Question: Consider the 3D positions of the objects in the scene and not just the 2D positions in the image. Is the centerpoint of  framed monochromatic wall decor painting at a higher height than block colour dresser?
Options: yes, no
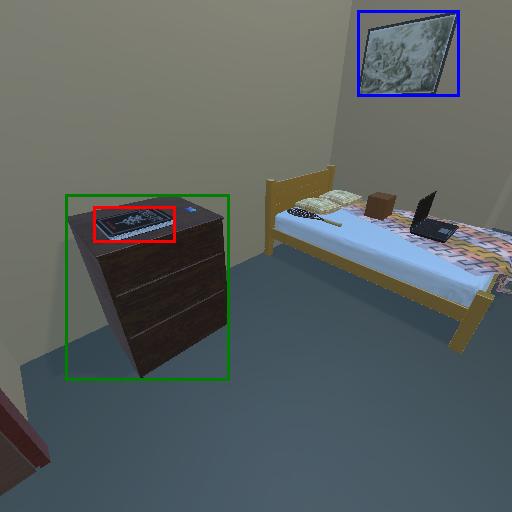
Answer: yes